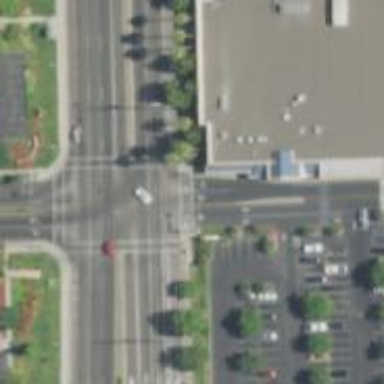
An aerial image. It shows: Marked road crossing.